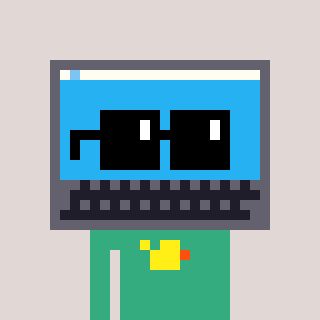
a pixel art character with square black sunglasses, a laptop-shaped head and a teal-colored body on a warm background